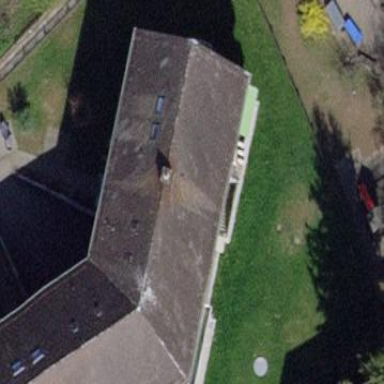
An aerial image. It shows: Gabled building with roof oriented along its structure.